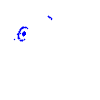
Particle: pion